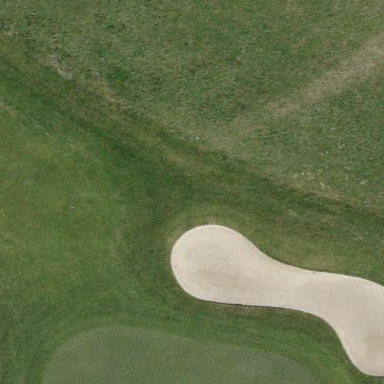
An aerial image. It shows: Golf bunker filled with sandy terrain.